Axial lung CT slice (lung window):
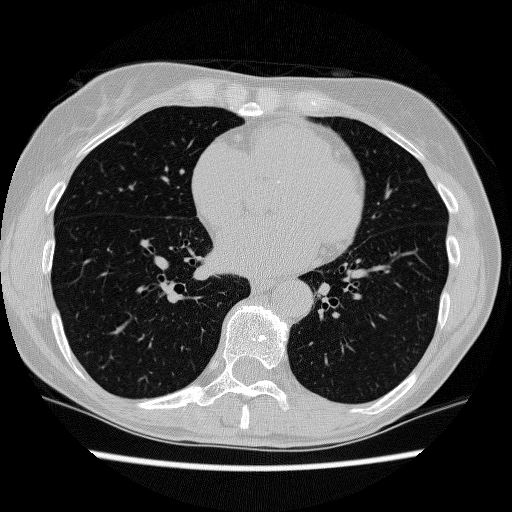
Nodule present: no